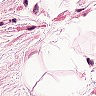
Metastatic tissue present: no